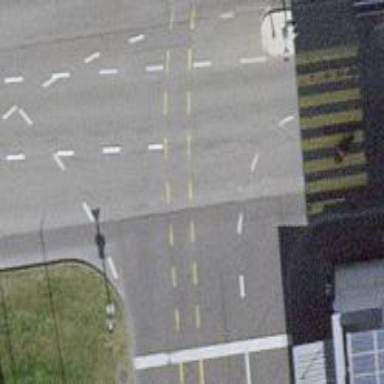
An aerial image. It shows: Unclassified road with asphalt surface. There is designated lane for cyclists.